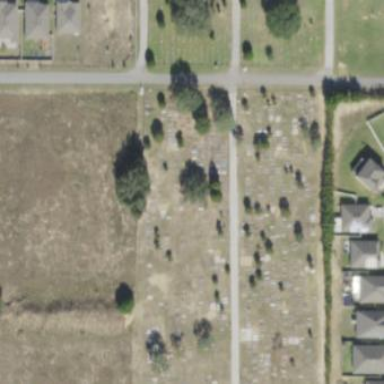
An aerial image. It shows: Cemetery.